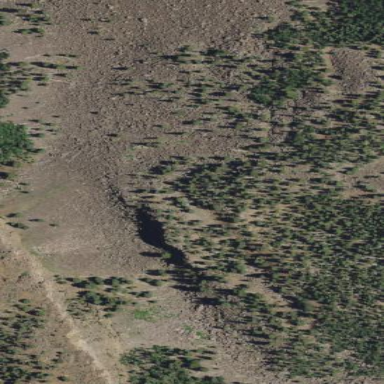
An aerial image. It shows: Natural scree.